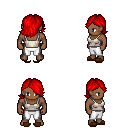
a pixel art fantasy rpg character, male body template, human, dark skin, white pirate shirt, white pants, red swoop hairstyle, brown slippers, four views (front, back, left, right), 2x2 character sprite sheet, small pixel art, hard edges, no anti-aliasing